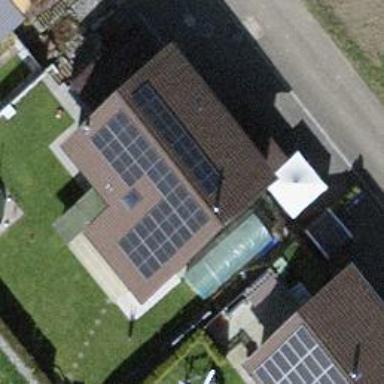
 consisting of solar photovoltaic panels."